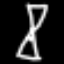
Label: hourglass